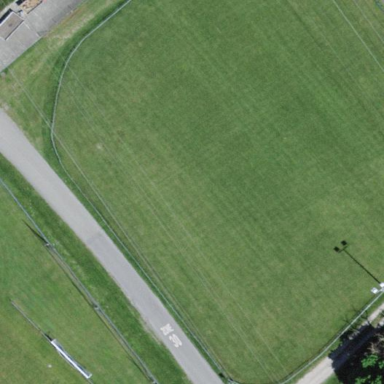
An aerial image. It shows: Soccer pitch for leisureland activities.